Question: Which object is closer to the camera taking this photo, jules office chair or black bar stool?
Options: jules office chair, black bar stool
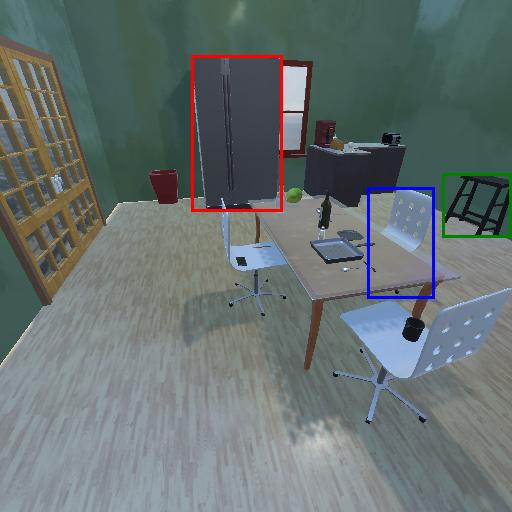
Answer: jules office chair